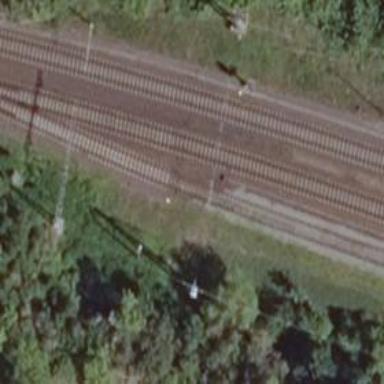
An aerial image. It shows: Railway signal.